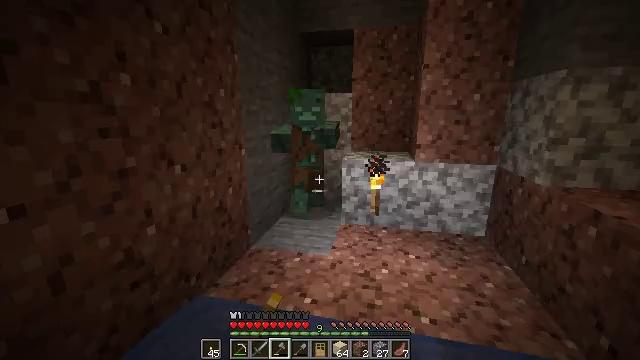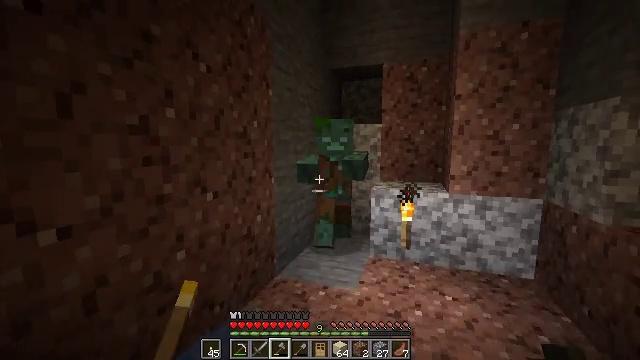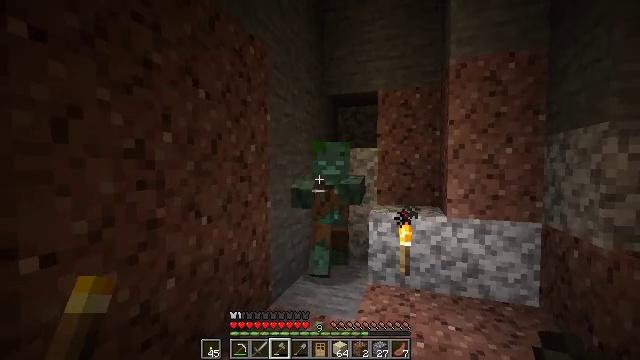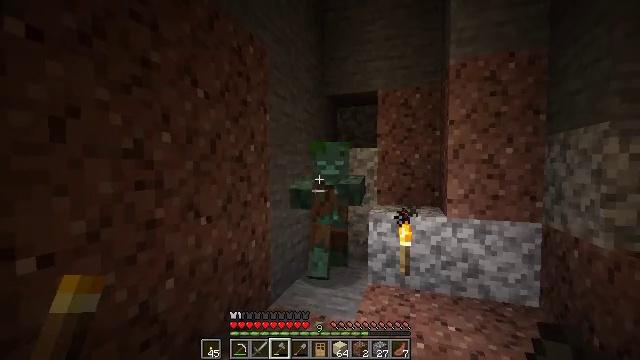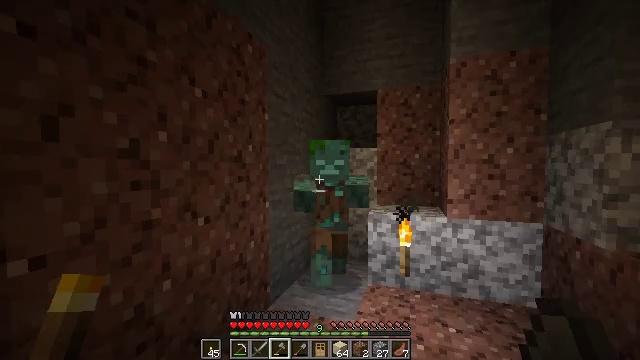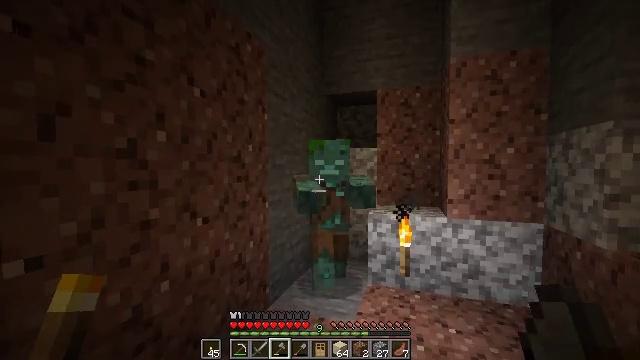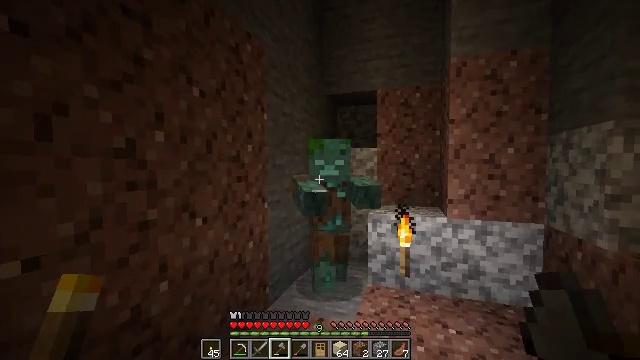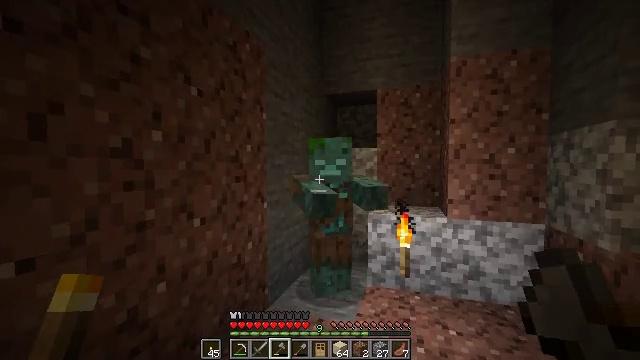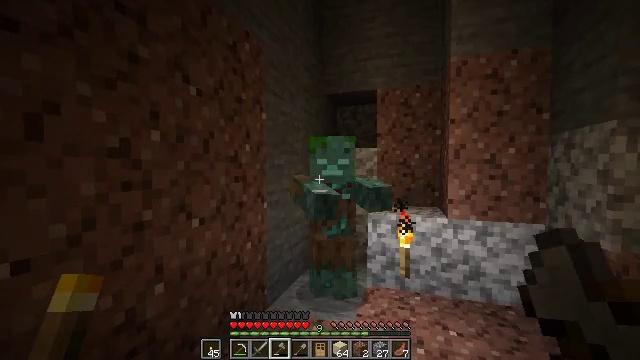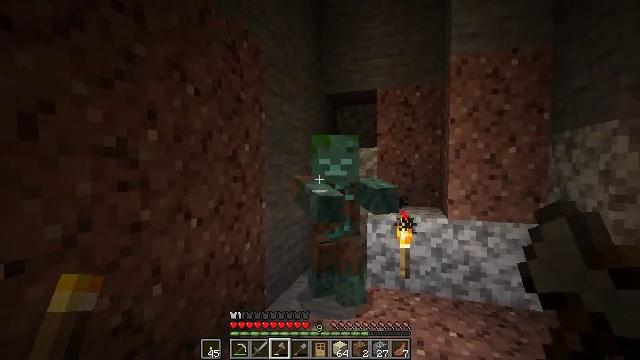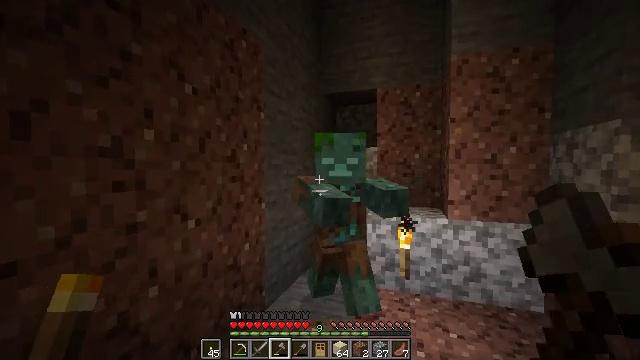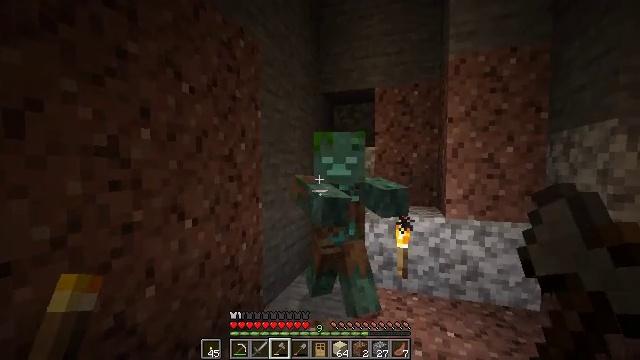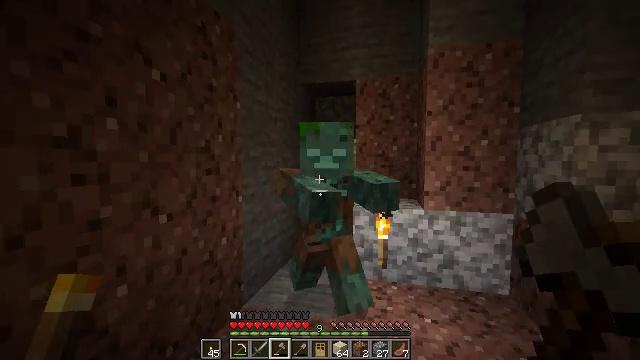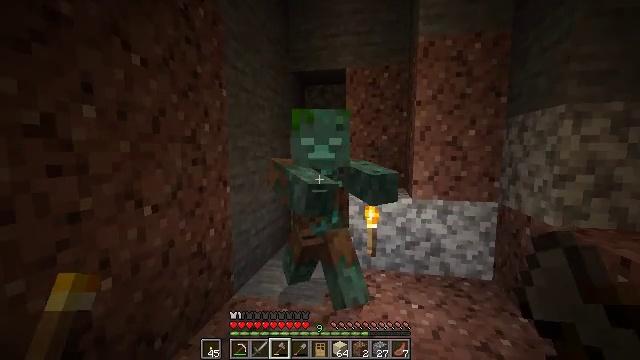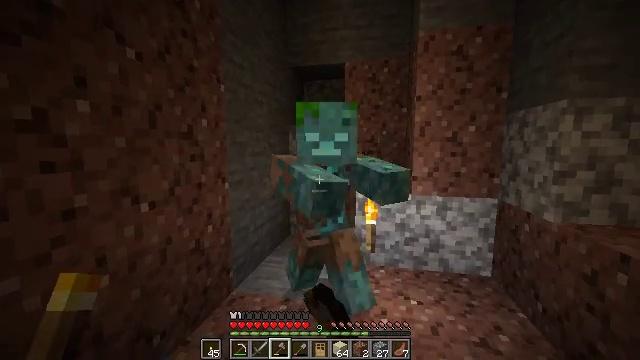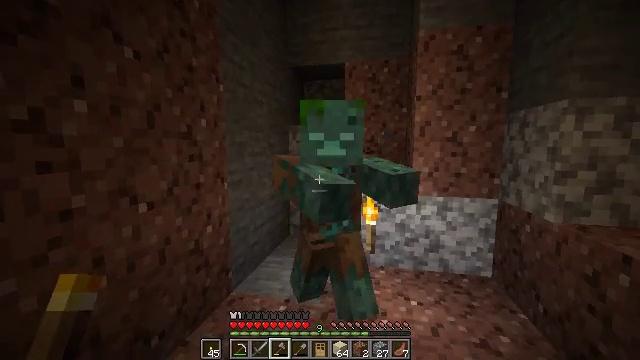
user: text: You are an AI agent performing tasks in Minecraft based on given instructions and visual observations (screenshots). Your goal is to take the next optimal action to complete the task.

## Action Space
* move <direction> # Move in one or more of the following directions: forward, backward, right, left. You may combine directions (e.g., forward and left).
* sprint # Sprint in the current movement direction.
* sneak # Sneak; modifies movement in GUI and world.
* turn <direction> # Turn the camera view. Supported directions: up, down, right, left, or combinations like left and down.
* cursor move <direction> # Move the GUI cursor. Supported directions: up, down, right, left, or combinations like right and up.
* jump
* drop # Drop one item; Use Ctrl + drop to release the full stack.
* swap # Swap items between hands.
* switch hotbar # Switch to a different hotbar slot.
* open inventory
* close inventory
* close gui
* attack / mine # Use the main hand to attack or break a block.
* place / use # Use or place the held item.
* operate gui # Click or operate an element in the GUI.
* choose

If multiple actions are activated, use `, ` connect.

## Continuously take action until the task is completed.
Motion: motion action
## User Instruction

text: Combat the drowned.
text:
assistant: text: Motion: turn left and up
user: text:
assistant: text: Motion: turn up
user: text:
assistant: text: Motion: no_op
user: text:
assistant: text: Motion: no_op
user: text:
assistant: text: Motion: no_op
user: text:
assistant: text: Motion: no_op
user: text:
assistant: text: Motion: no_op
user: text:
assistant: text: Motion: no_op
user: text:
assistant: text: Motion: no_op
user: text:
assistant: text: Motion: no_op
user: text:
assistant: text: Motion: no_op
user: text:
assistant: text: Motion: turn right and down
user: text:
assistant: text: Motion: turn right and down, attack / mine
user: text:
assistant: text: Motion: attack / mine
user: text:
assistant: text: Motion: attack / mine
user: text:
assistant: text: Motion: attack / mine
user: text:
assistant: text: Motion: turn right and down
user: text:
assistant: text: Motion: no_op